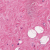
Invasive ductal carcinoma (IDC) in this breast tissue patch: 0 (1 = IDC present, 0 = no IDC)